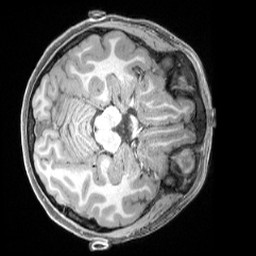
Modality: T1w
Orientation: axial
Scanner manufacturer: siemens
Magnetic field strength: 3 T
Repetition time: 2.4 s
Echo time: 0.00224 s